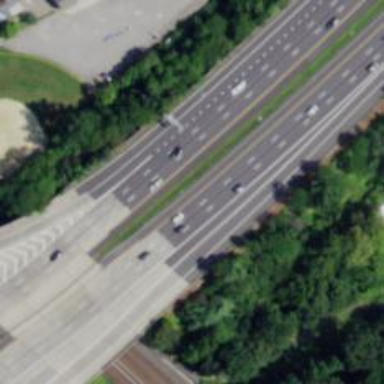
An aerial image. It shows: Motorway junction.